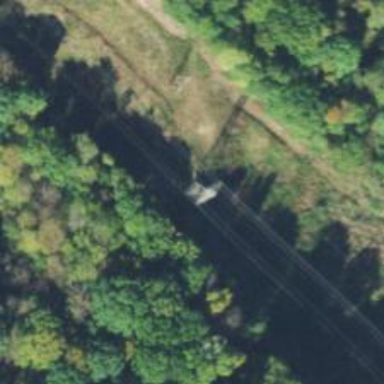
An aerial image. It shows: Lattice structure tower used for power transmission.